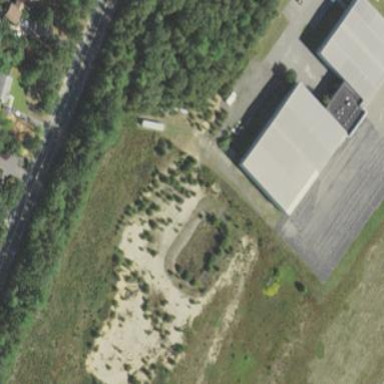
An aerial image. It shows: Hangar building.